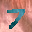
Label: 7